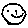
Label: smiley face